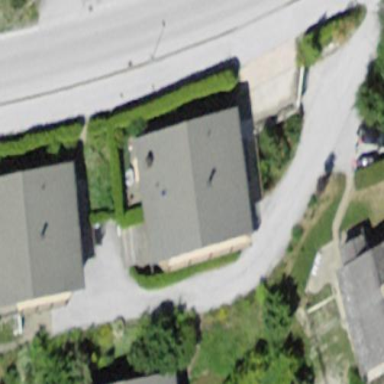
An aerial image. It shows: Detached building with gabled roof.